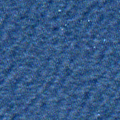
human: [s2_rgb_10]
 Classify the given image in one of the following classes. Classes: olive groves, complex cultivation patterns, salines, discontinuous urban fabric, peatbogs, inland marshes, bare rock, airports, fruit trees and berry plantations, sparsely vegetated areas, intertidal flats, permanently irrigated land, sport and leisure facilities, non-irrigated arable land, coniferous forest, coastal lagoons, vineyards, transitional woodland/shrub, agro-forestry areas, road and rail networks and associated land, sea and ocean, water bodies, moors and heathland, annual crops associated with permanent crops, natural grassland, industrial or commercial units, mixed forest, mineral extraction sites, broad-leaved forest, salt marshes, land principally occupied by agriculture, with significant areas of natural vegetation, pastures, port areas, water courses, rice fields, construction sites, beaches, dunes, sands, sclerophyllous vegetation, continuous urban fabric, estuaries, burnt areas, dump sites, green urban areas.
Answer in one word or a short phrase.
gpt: sea and ocean